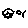
Label: hexagon